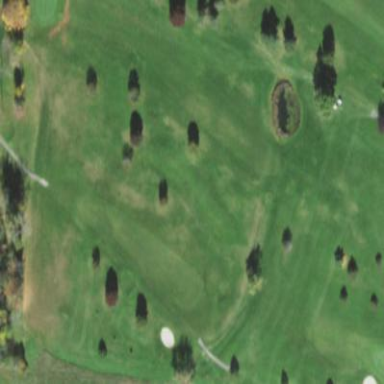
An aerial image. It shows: Golf fairway in the image.